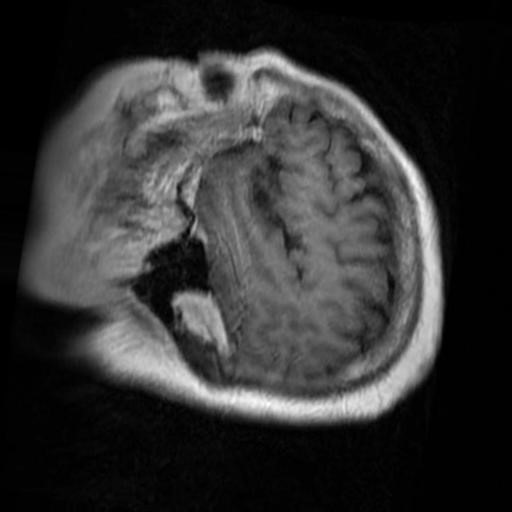
Label: brain_menin